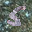
Label: 5